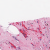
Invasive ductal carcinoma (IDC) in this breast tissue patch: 0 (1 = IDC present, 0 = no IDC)